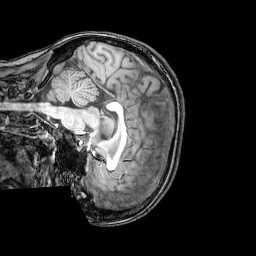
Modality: T1w
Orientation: sagittal
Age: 22
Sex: female
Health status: healthy
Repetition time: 0.081 s
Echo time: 0.037 s